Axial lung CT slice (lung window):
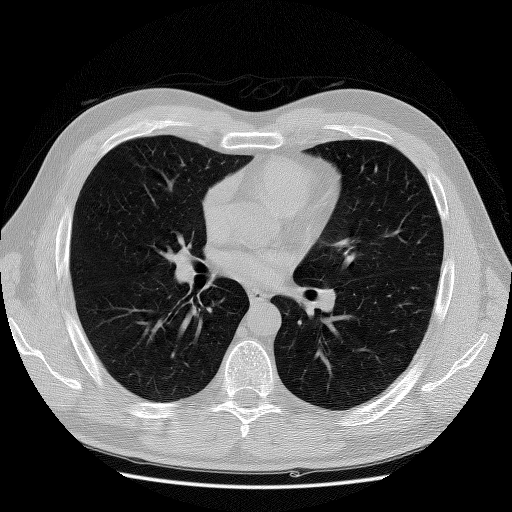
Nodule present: no